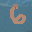
Label: 6